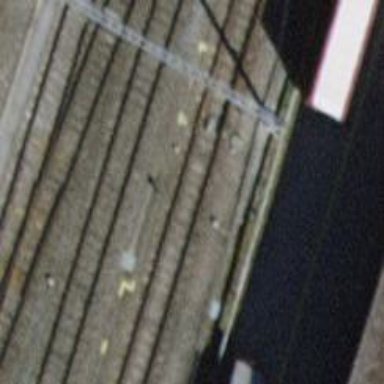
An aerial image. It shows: Railway switch.